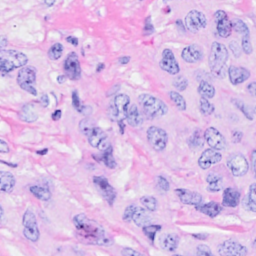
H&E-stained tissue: Breast